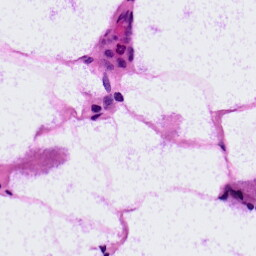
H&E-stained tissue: LymphNode